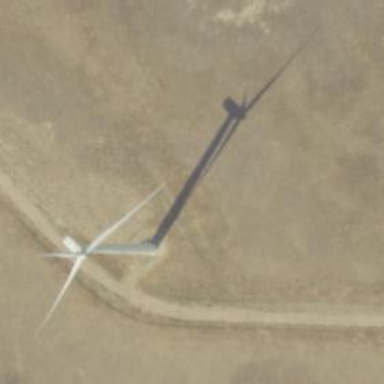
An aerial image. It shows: Wind generator powered by horizontal-axis wind turbine.